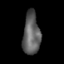
Tissue: skin
Cell type: Epithelial cells
Senescence score: 0.2433
Nuclear area (px): 707
Mean DAPI intensity: 96.221